Question: i was making a type of hangman but i got stuck when the char get written in the label
'''
Public Class Form1
Dim SecretWord As String = "hello"
Private Sub Form1_Load(sender As Object, e As EventArgs) Handles MyBase.Load
Label2.Text = ""
For i = 0 To SecretWord.Length - 1
Label2.Text = Label2.Text & "_ "
Next
End Sub
Private Sub Button1_Click(sender As Object, e As EventArgs) Handles Button1.Click
If TextBox1.Text <> "" And TextBox1.TextLength = 1 Then
For i = 0 To SecretWord.Length - 1
If SecretWord.Chars(i) = TextBox1.Text Then
""What do i do when it finds the char?""
End If
Next
Else
MsgBox("Enter a letter!")
TextBox1.Text = ""
End If
End Sub
End Class
'''

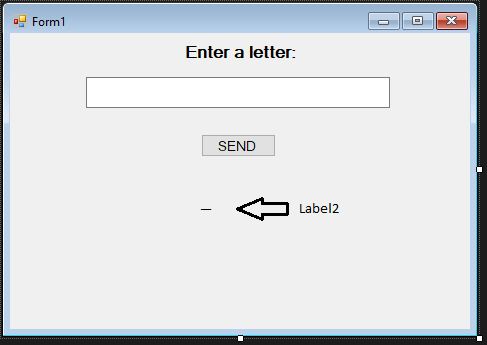
Answer: For each letter in your secret word, you are displaying "_ ", an underscore and a space.
That's a 1:2 ratio from your secretWord's characters to the label's text.
'''
Secret Word: h| |e| |l| |l| |o
Word Indexes: 0| |1| |2| |3| |4
Label Text: _| |_| |_| |_| |_
Label Indexes: 0|1|2|3|4|5|6|7|8
'''
If you look from the top down, you can see that the index of any character in your SecretWord string correlates with that 1:2 ratio. For example, "e" being at index 1 in the secret word is multiplied by 2 and is shown as the underscore at index 2 in Label2.Text.
The loop you have written is already going to have the index of the guessed letter, so all you really need to do at that point it substitute a character in Label2.Text at index (i * 2).
If you were were using other methods to store the secret word and build the label text it might be possible to do the substitution in a more concise manner, but as currently written you will need to first split the label text into an array, then change the appropriate character, and finally join it back together into a string:
'''
For i As Integer = 0 To SecretWord.Length - 1
If secretWord(i) = CChar(TextBox1.Text) Then
'Get your array so you can change a character
Dim labelChars As Char() = Label2.Text.ToCharArray()
'Replace the underscore at the appropriate position with the real letter
labelChars(i * 2) = secretWord(i)
'Join the modified characters back into a string and update the label's text
Label2.Text = New String(labelChars)
End If
Next
'''